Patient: sex F, age 70
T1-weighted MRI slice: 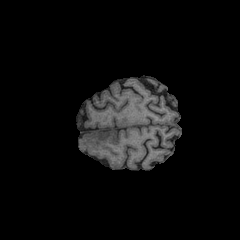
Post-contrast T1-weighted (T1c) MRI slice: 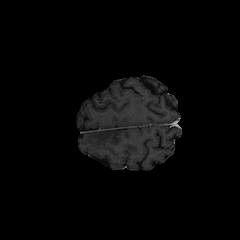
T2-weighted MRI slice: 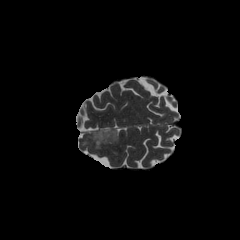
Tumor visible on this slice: yes
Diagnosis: Oligodendroglioma, IDH-mutant, 1p/19q-codeleted
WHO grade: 2